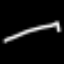
Label: line